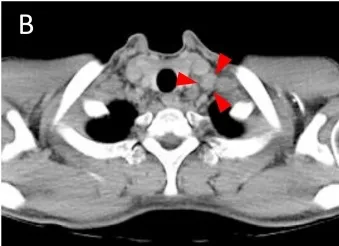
Computed tomography (CT) scan showing swellings of distant lymph nodes (red arrow heads). Left supraclavicular node (red arrow heads).
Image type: radiology (ct)